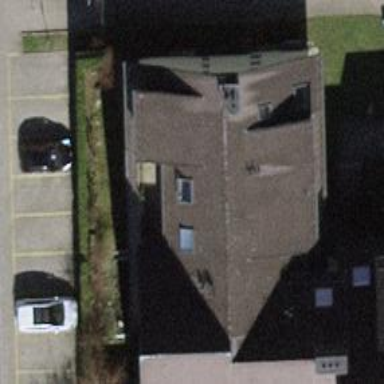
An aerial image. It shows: Image showing building with apartments.